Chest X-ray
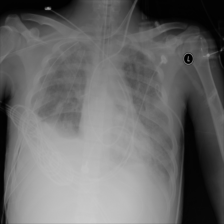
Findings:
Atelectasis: negative
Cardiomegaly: negative
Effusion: negative
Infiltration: positive
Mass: negative
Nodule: negative
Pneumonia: negative
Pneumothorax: positive
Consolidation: negative
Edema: negative
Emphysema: negative
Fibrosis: negative
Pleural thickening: negative
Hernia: negative